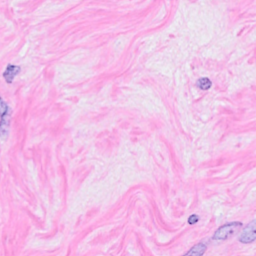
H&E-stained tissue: Breast